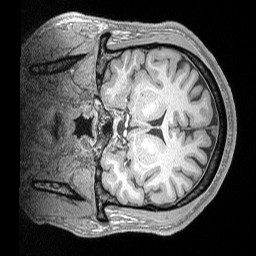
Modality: T1w
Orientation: coronal
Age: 30
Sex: male
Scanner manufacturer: siemens
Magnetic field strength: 3 T
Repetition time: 2.53 s
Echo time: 0.00164 s